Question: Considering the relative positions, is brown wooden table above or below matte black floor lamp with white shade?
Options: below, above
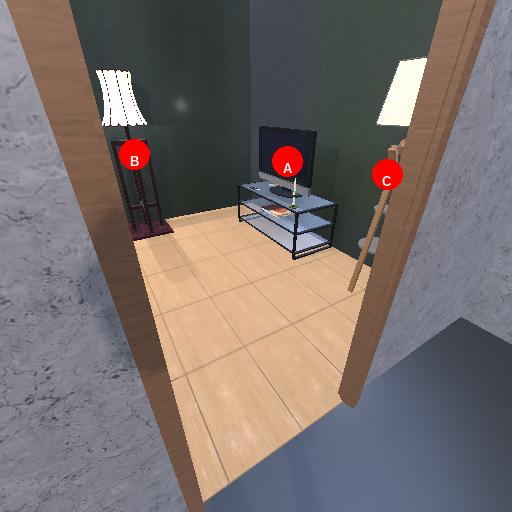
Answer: below